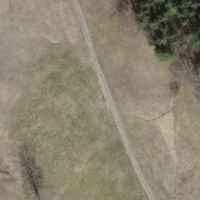
EUNIS habitat code: 52
Species observed at this site:
Epipactis palustris
Succisa pratensis
Lysimachia vulgaris